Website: apple
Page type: customer-info-address
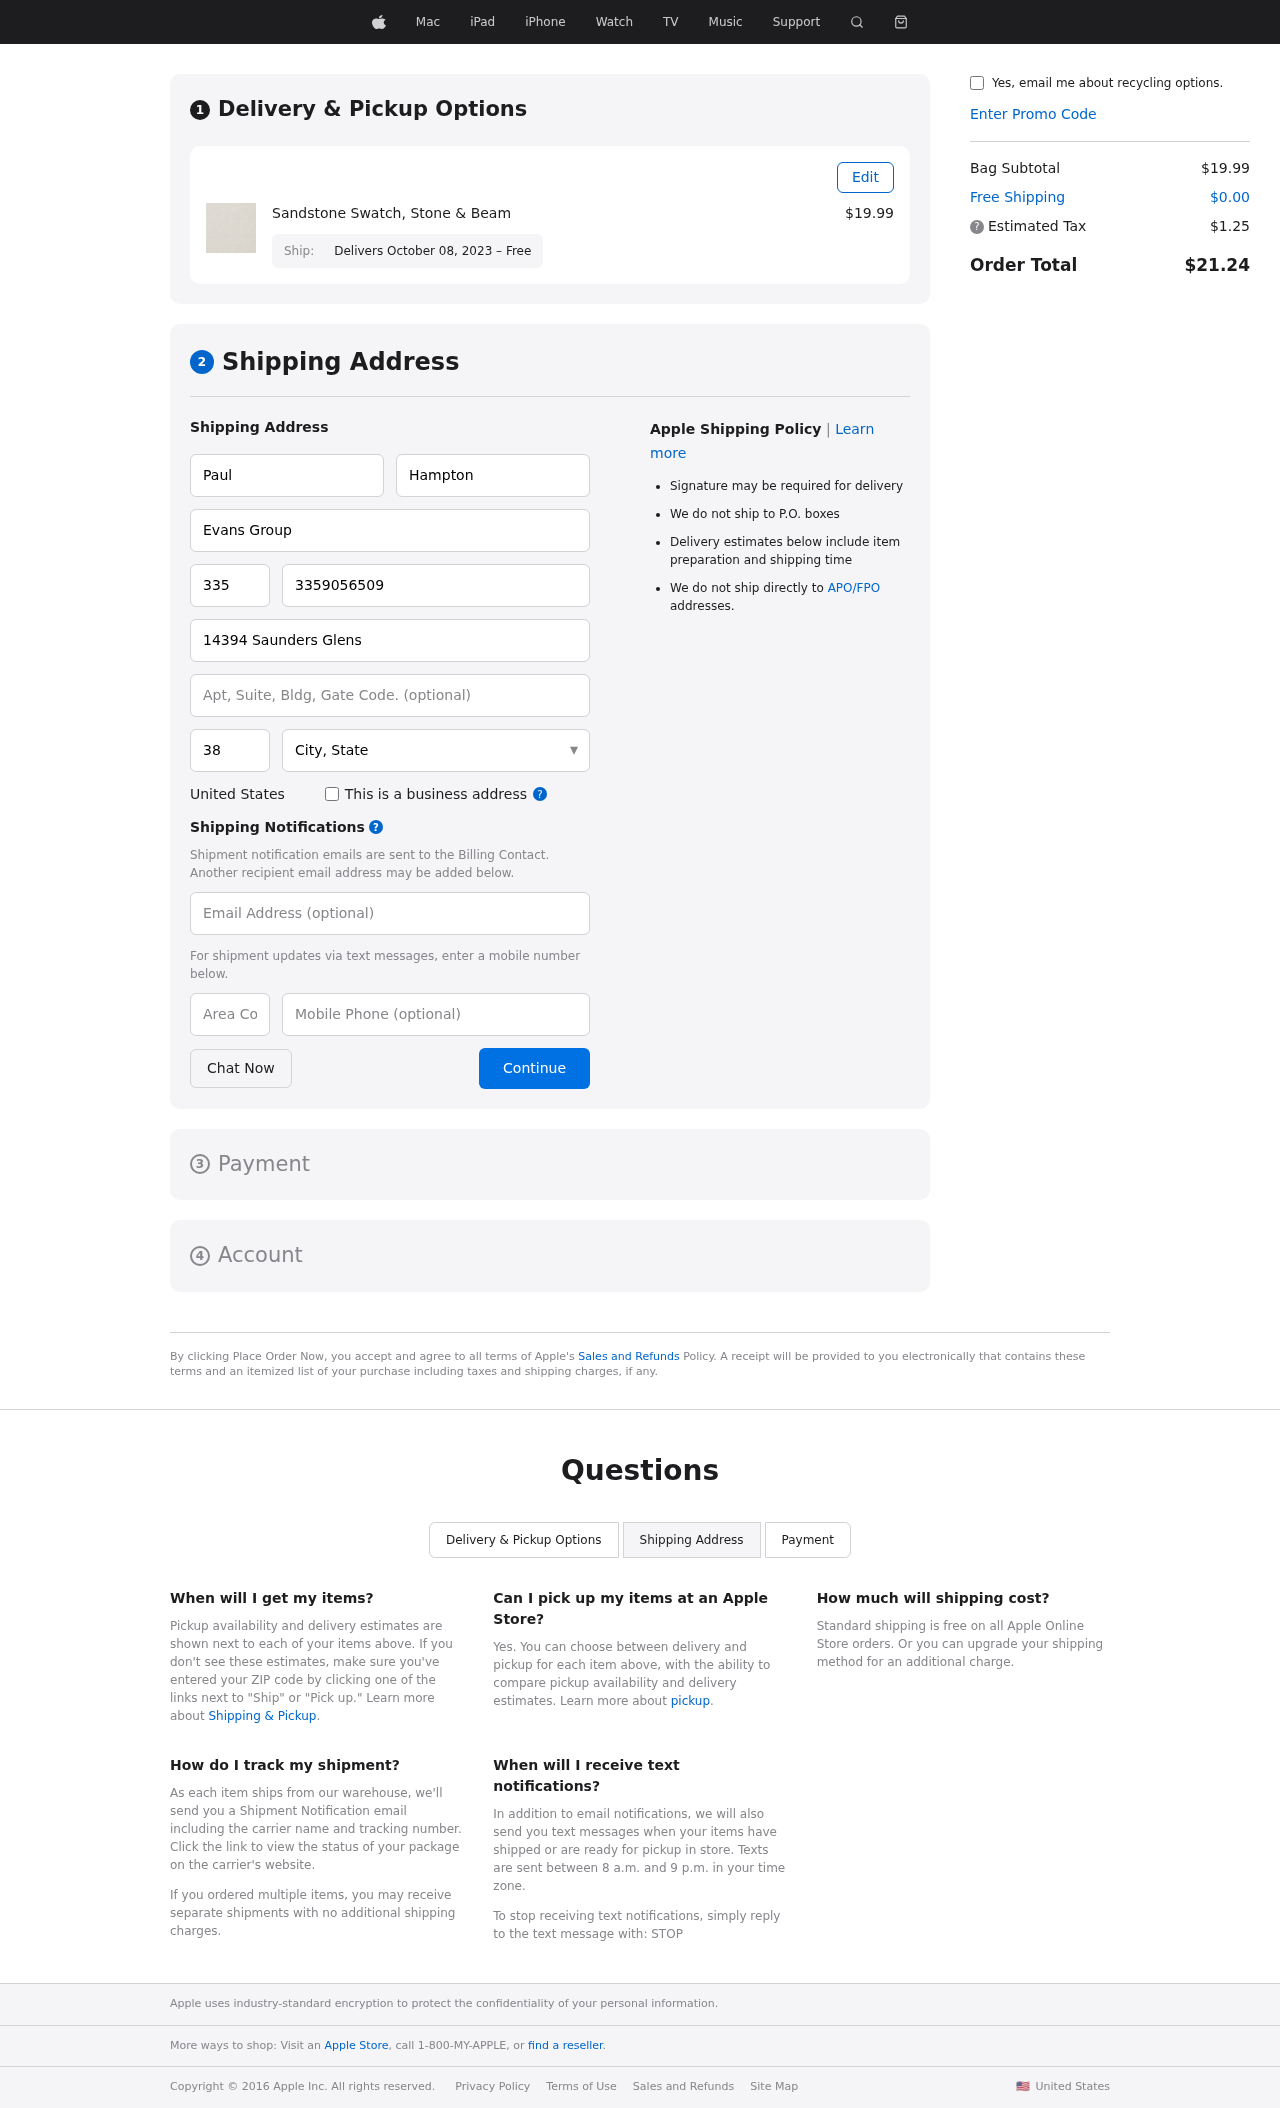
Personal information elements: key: PII_CITY_STATE
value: Casechester, NY
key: PII_COMPANY
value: Evans Group
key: PII_COUNTRY
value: United States
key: PII_EMAIL
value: phampton@yahoo.com
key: PII_FIRSTNAME
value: Paul
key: PII_LASTNAME
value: Hampton
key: PII_PHONE
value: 3359056509
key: PII_PHONE_AREA
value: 335
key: PII_POSTCODE
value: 38084
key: PII_STREET
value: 14394 Saunders Glens
Product elements: key: PRODUCT1_NAME
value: Sandstone Swatch, Stone & Beam
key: PRODUCT1_PRICE
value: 19.99
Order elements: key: ORDER_DELIVERY_DATE
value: Delivers October 08, 2023 – Free
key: ORDER_SUBTOTAL
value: $19.99
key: ORDER_SHIPPING_COST
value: $0.00
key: ORDER_TAX
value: $1.25
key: ORDER_TOTAL
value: $21.24